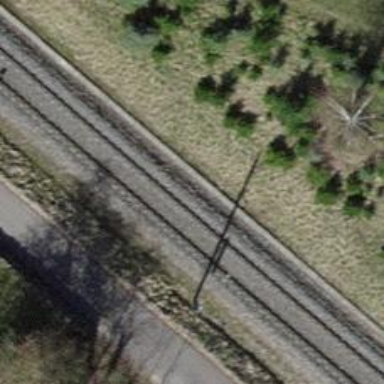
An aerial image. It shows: Single railway track with electrified contact line.